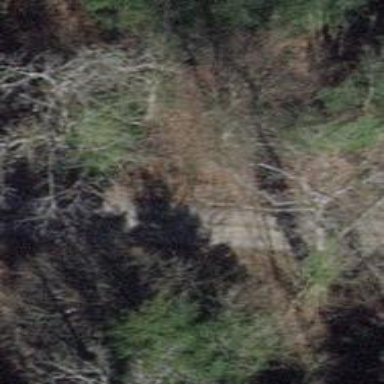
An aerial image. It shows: Culvert tunnel underneath ditch.